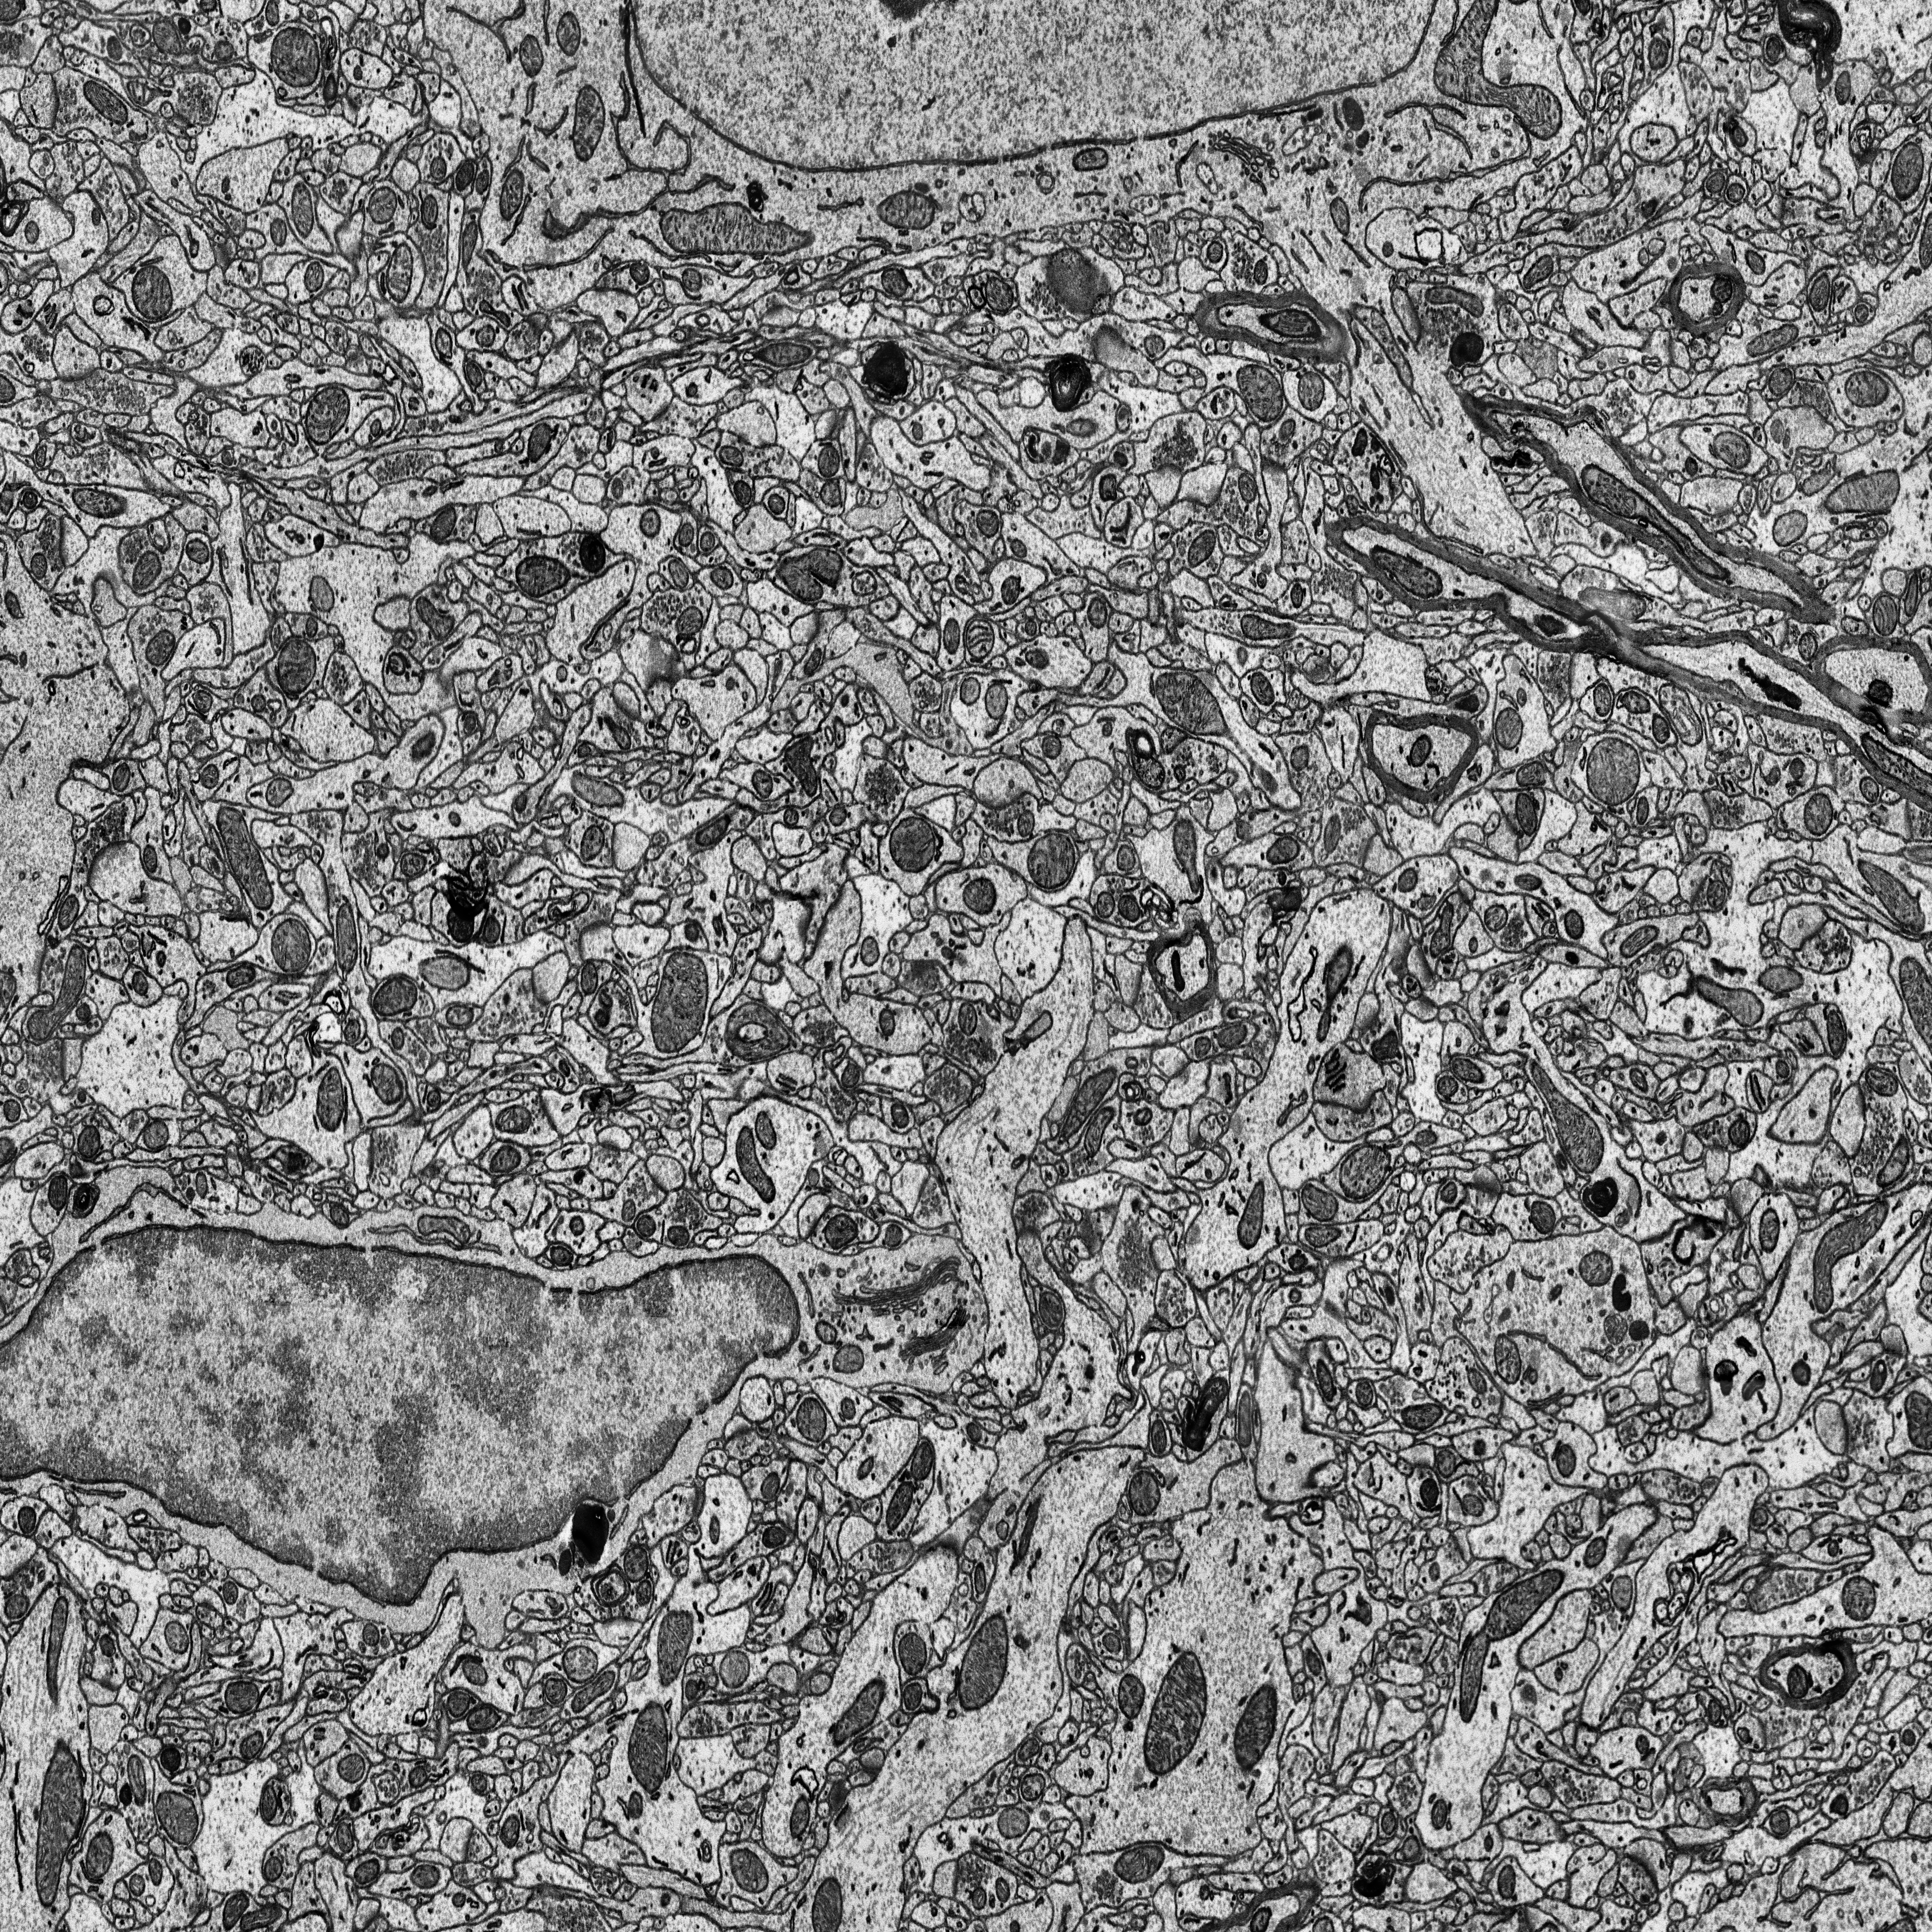
Electron microscopy slice of rat cortex tissue
Slice depth (z): 10
Mitochondria instances in slice: 418